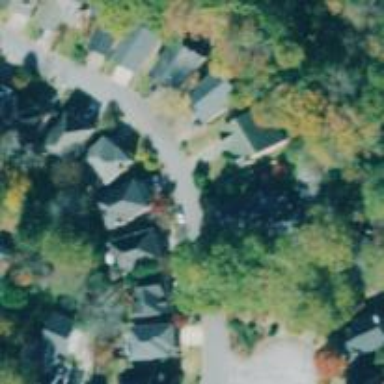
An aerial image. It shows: Residential road.